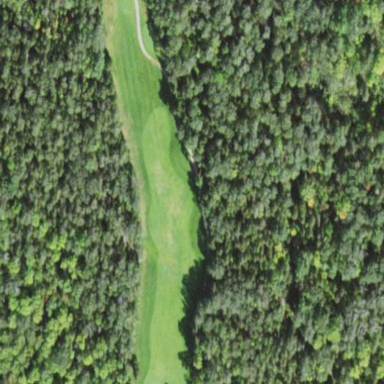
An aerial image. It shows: Rough area on grassy golf course.